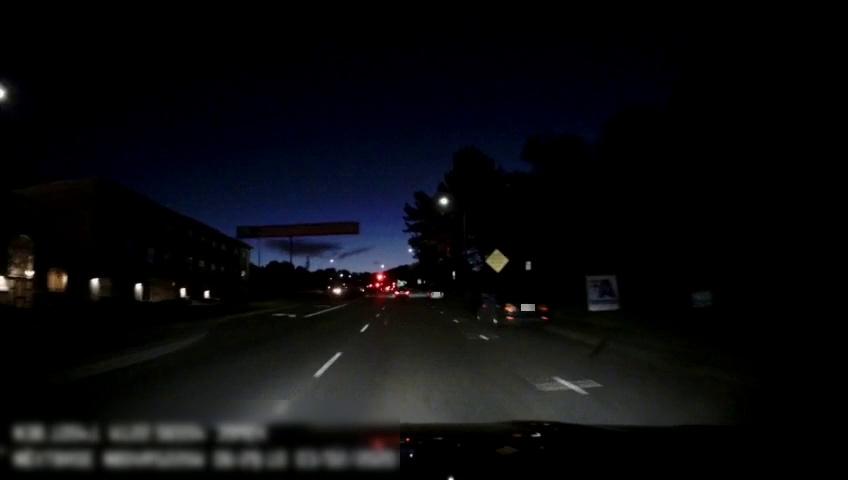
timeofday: Night
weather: Cloudy
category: Drivable Space
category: Drivable Space
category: Vehicles | Car
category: Vehicles | Car
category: Vehicles | Car
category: Lanes | Current Lane
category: Lanes | Alternate Lane
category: Traffic | Signs